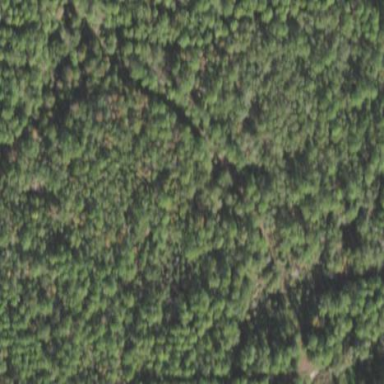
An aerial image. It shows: Mixed woodland area with various types of leaves.